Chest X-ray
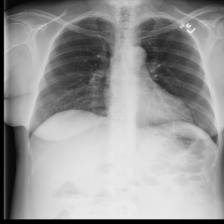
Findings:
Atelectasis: negative
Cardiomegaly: negative
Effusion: negative
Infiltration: negative
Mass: negative
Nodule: negative
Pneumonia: negative
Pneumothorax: negative
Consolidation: negative
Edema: negative
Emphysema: negative
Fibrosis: negative
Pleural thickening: negative
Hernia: negative